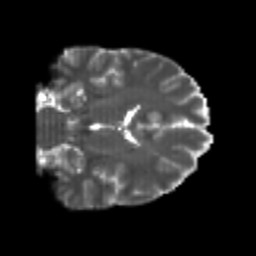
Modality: T2w
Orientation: coronal
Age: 25
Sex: male
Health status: healthy
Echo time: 0.074 s